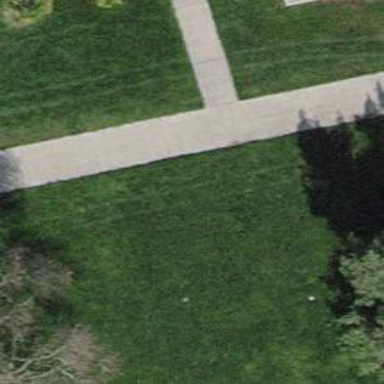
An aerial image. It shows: Concrete footway.